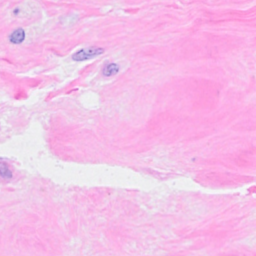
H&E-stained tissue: Breast